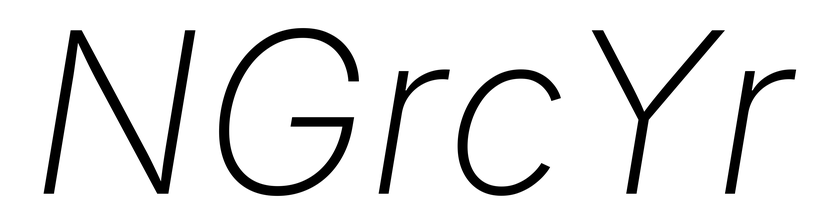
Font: Inter-Italic_ExtraLight_Italic